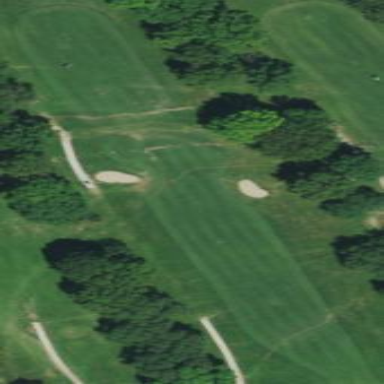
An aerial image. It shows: Well-maintained grassy area designated as golf fairway for the sport of golf. The grass is neatly mown.